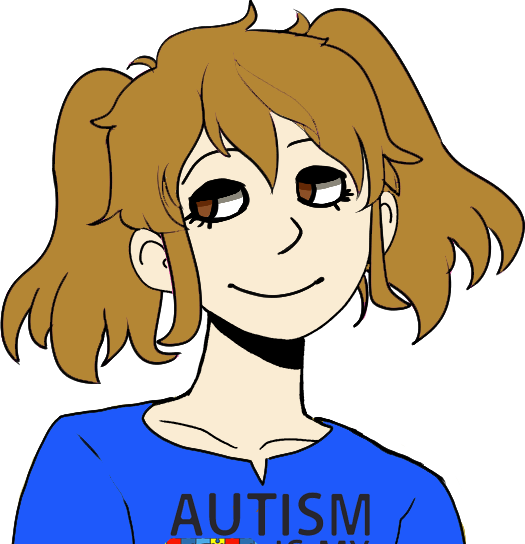
Label: 5_Ashbie_and_Enbie_Girl